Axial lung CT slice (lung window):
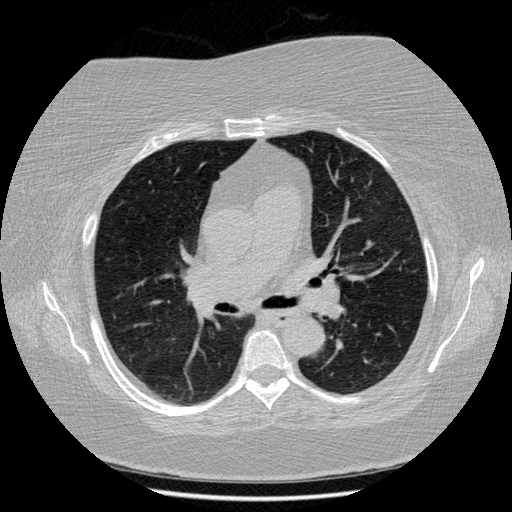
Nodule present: no